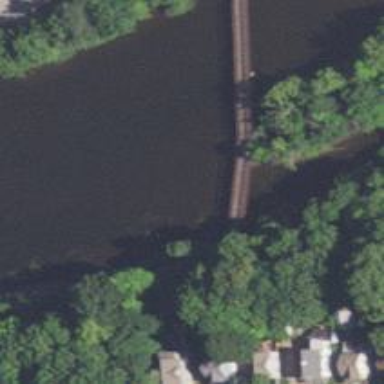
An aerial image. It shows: Path on bridge.